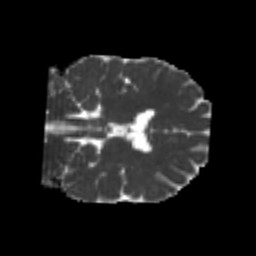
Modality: MD
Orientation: coronal
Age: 21
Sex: male
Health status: healthy
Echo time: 0.074 s